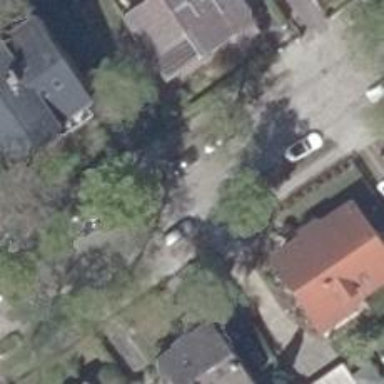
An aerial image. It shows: Residential road with sidewalks on both sides.